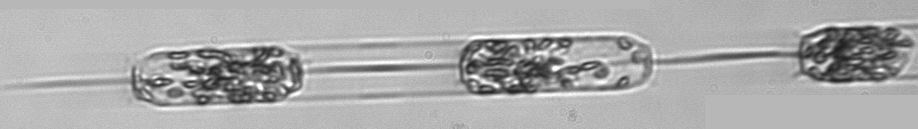
Label: Ditylum_brightwellii